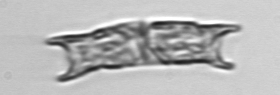
Label: Eucampia